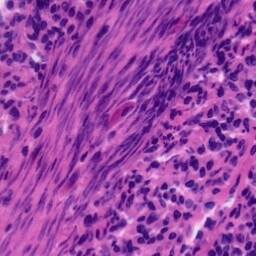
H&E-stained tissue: Tonsil